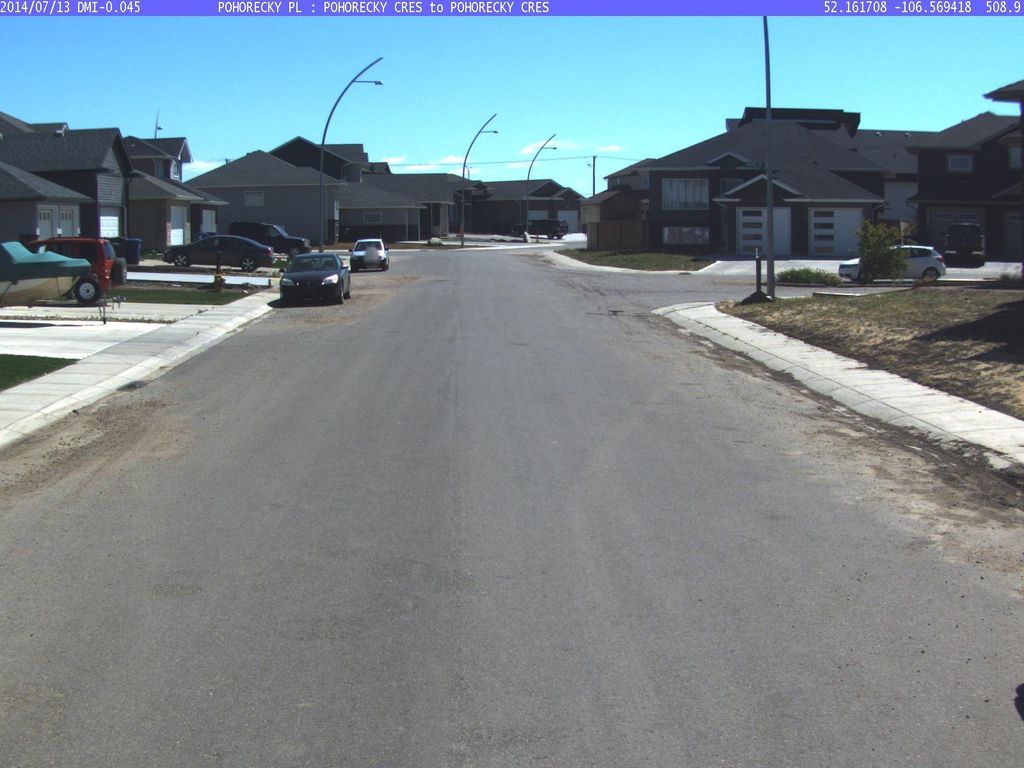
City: saskatoon